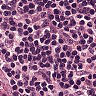
Metastatic tissue present: no